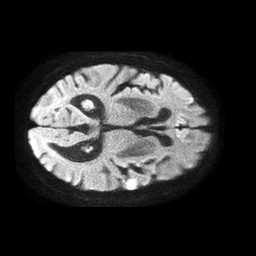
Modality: TRACE
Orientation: axial
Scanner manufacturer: philips
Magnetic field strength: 1.5 T
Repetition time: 4.6 s
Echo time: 0.08517 s